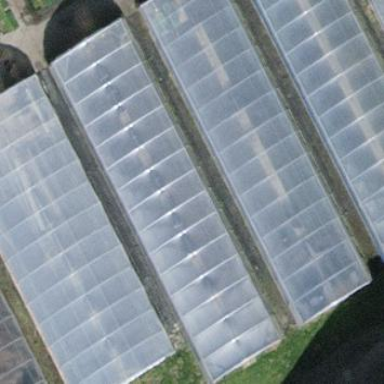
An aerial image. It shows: Greenhouse.